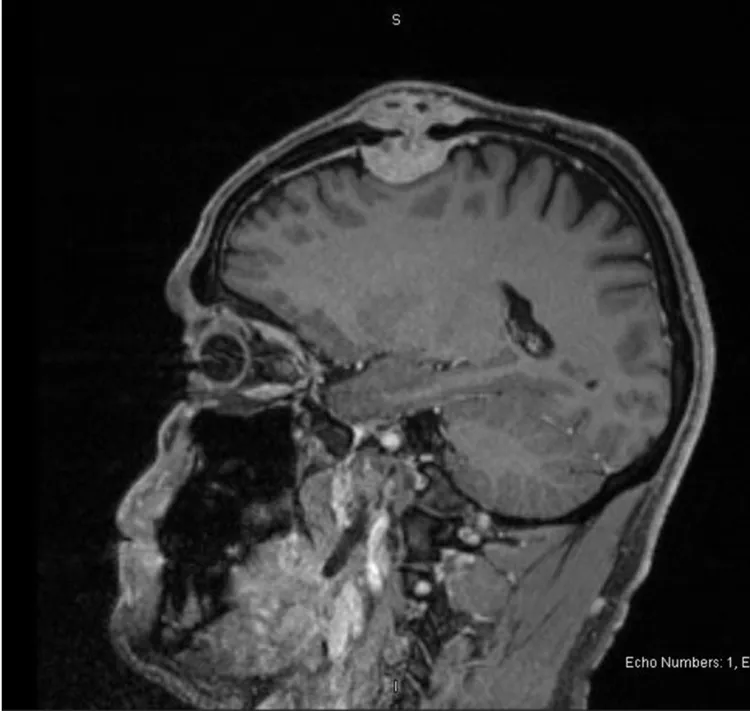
MRI- Sagittal plane. . MRI shows a well defined rounded extra-axial lesion seen in the left frontal area measuring 32 x 26 x 18.5 mm in AP transverse and craniocaudal dimension, it is connected to a superficial subcutaneous scalp soft tissue swelling showing the same characteristics and measuring about 37 x 30 mm in transverse and craniocaudal dimension.
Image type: radiology (mri)